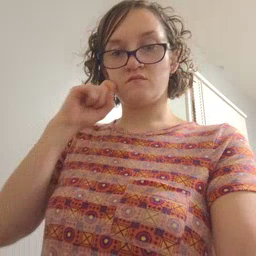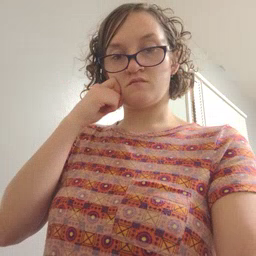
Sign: apple